Aerial crown-view tile of a tropical tree (Barro Colorado Island, Panama), acquired 20250414:
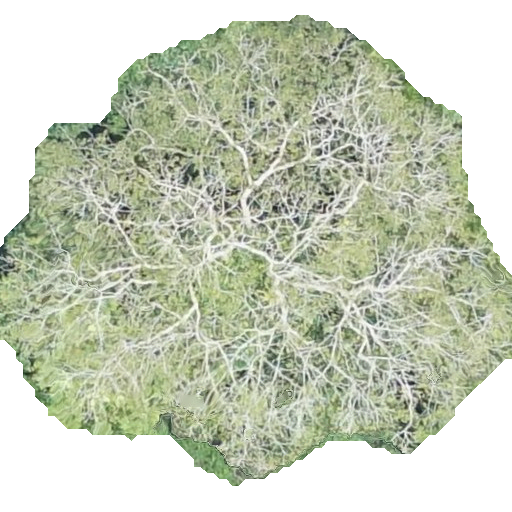
Species: Dipteryx oleifera
GBIF accepted scientific name: Dipteryx oleifera
Crown area: 259.146 m²